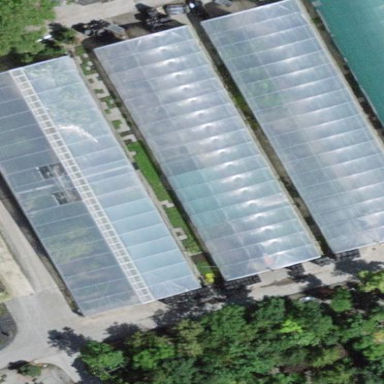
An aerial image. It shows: Greenhouse.